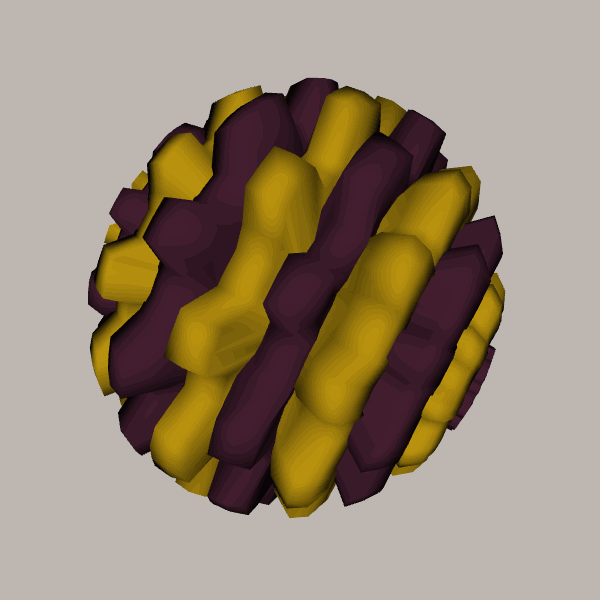
Background: light